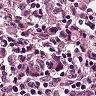
Metastatic tissue present: yes